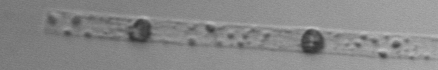
Label: Dactyliosolen_blavyanus